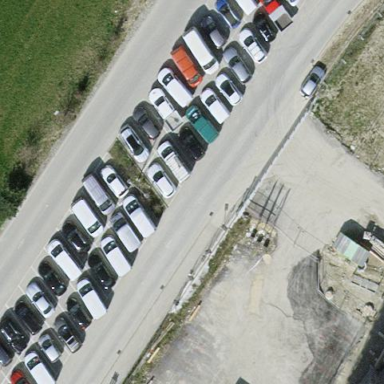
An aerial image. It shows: Parking area with surface parking. It includes park and ride facilities.